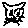
Label: cat